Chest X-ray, AP view. Patient: 44 years old, sex M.
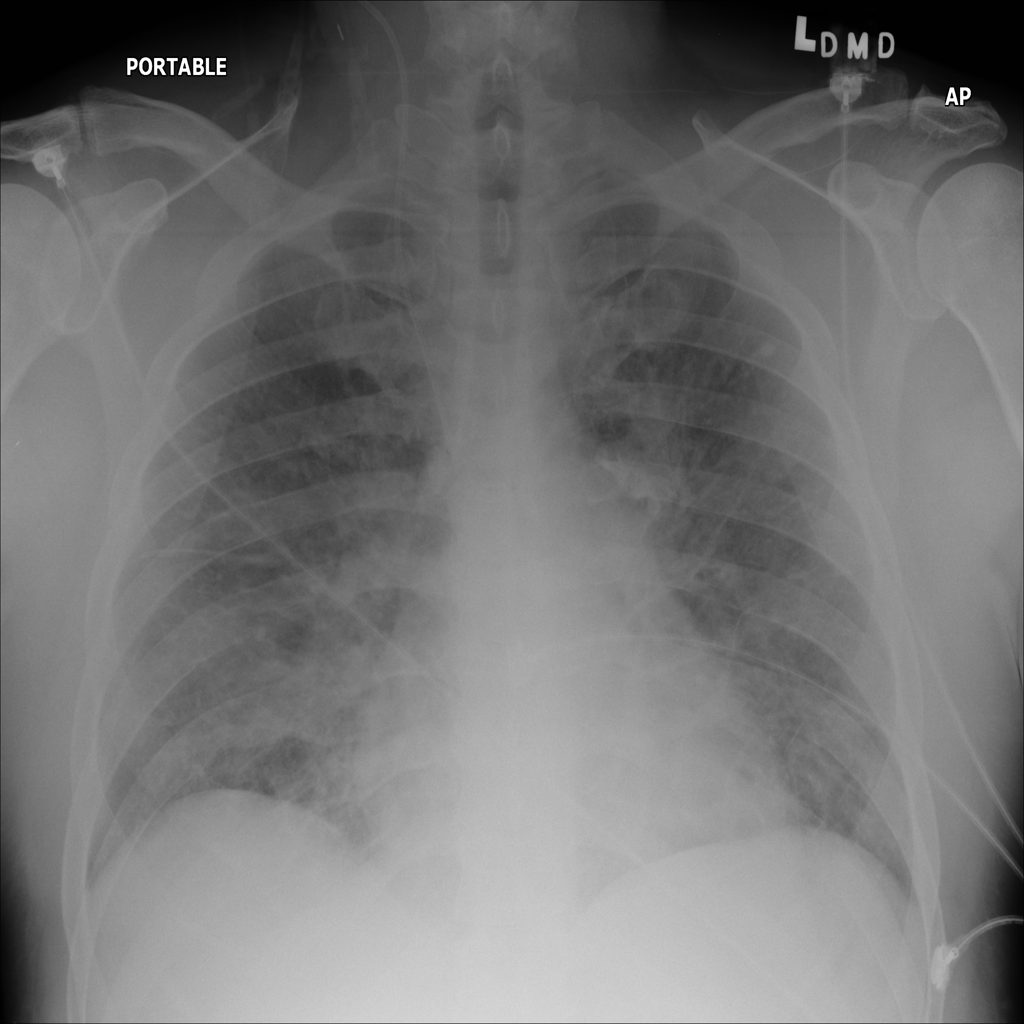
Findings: Edema, Nodule